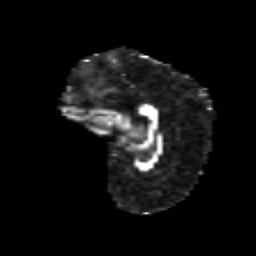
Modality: FA
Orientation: sagittal
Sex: male
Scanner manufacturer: siemens
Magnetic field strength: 3 T
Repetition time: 5 s
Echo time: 0.071 s